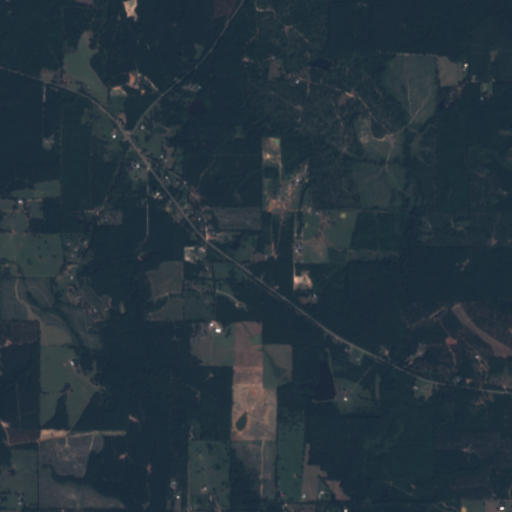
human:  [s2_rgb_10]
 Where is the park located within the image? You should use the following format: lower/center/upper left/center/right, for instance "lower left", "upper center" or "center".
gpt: The park is located in the upper left of the image.
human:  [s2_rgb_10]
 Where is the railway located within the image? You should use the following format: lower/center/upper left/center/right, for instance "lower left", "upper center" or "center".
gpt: The railway is located in the lower right of the image.
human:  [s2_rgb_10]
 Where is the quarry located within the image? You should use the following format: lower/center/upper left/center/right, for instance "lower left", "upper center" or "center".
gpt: There is no quarry in the image.